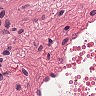
Metastatic tissue present: no